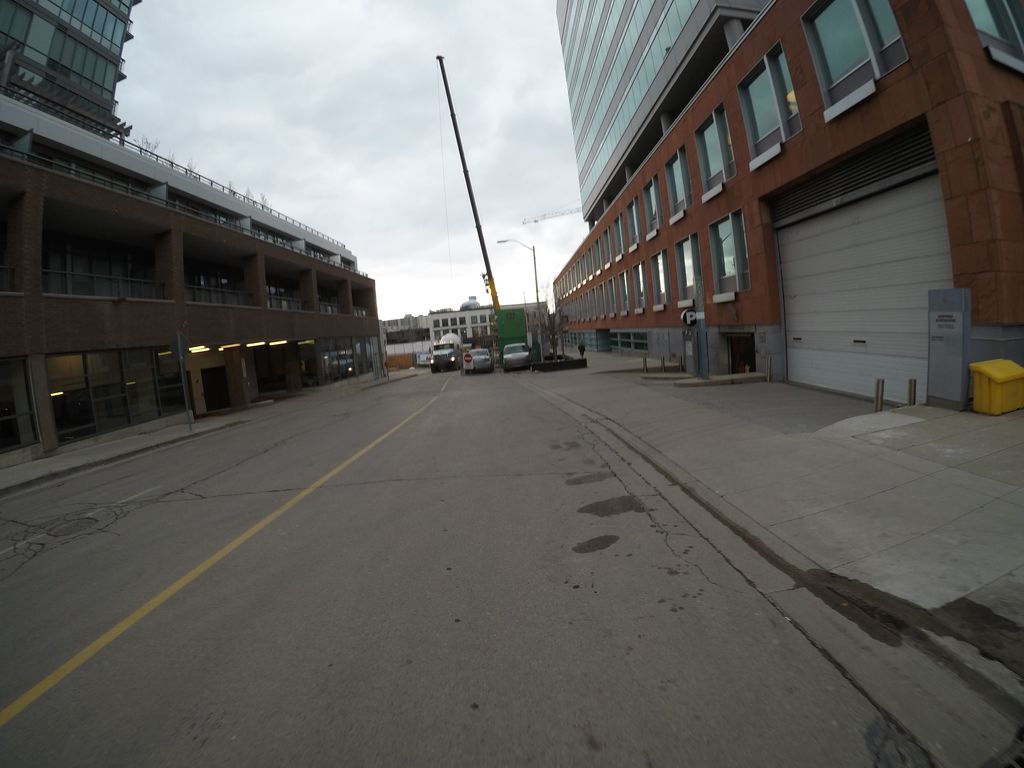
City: kitchener-waterloo